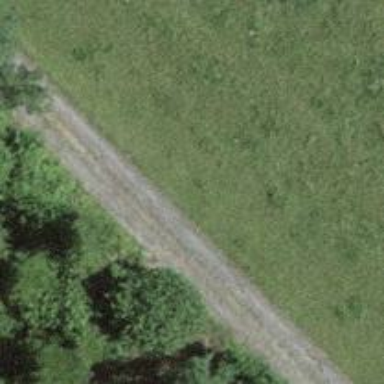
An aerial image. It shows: Track with compacted grade3 surface.